Question: I'm trying to iterate through my nodes in D3 but I'm struggling because the 'datum' parameter always seems to be 'undefined' if I use the built in functions. An example of the snippets that I've tried:
'''
d3.selectAll(nodes.enter())
.each(function(d) {
console.log(d);
});
'''
I've also tried removing the 'enter()' to operate on all nodes but I'm facing the same issue. If I change my code however to use a typical creation approach for DOM elements:
'''
nodes.enter().append("div")
.attr("class", function(d) {
console.log(d);
});
'''
Then it works fine and displays the following output:

I guess I must be calling it wrong somehow, but I can't find a decent example and the documentation isn't quite clear enough for me to spot the mistake if I'm doing something wrong. Here's a quick link to the docuemntation on <URL> function.
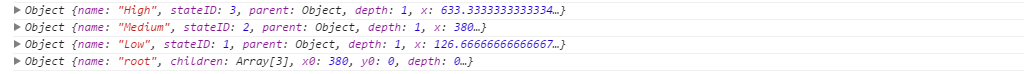
Answer: The '.each()' function is defined on D3 selections, so there's no need to select an existing selection again. However, '.each()' is not defined on '.enter()'.
'''
var sel = d3.selectAll("div").data([1,2,3]);
sel // .each() is defined, but the selection is empty
sel.enter() // .each() is not defined on .enter()
sel.enter().append("div").html(function(d) { return d; });
sel.each(function(d) { // now .each() is defined and the selection
// contains the new elements
console.log(d);
});
'''
If you want to iterate over just the data, you can do this in the following hacky way for the enter selection, diving into D3's internal data structures:
'''
sel.enter()[0].forEach(function(d) {
console.log(d.__data__);
});
'''